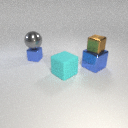
large cyan rubber cube to the right of small blue metal cube